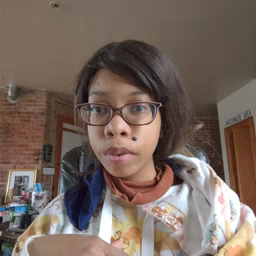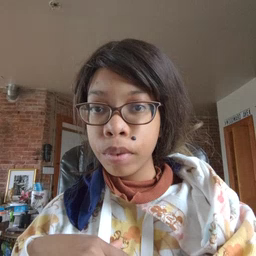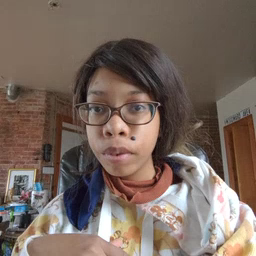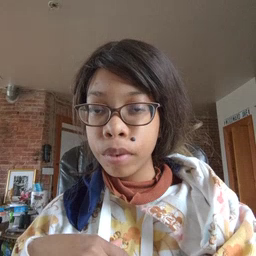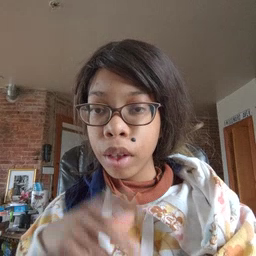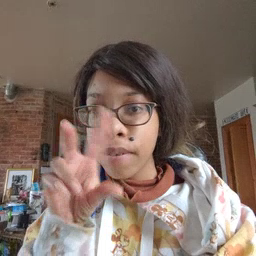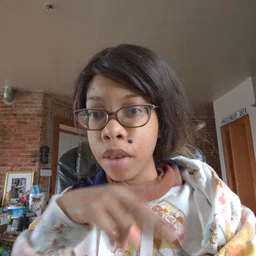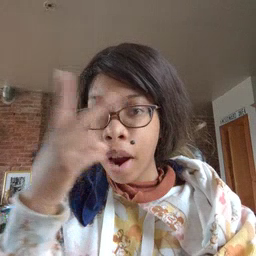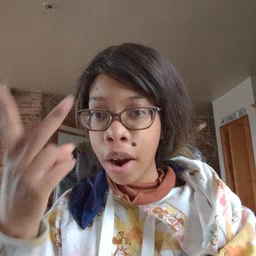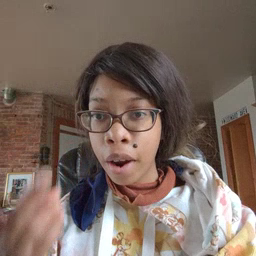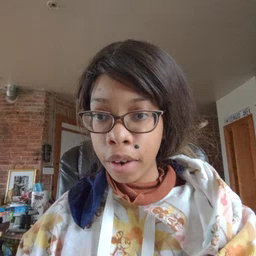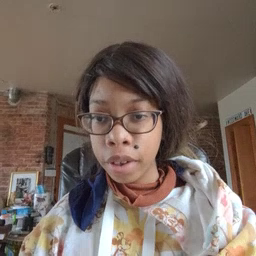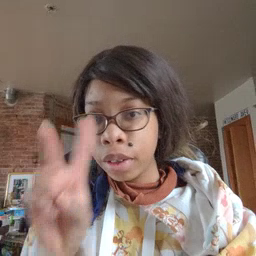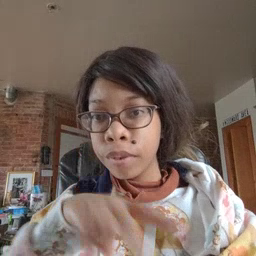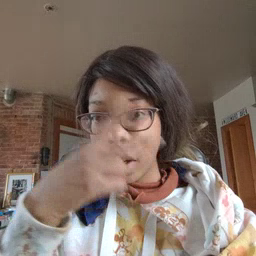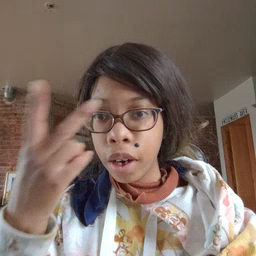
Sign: fall